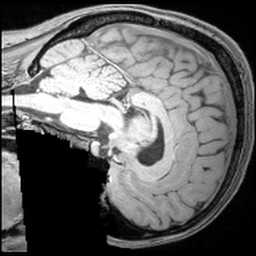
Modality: T1w
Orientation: sagittal
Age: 25
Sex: female